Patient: sex M, age 65
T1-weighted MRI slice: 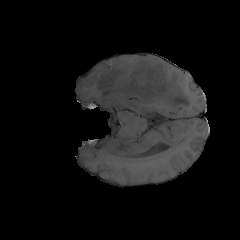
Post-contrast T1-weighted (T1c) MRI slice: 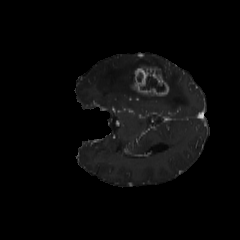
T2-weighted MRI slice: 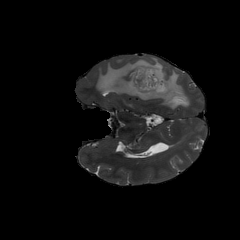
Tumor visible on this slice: yes
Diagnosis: Glioblastoma, IDH-wildtype
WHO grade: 4